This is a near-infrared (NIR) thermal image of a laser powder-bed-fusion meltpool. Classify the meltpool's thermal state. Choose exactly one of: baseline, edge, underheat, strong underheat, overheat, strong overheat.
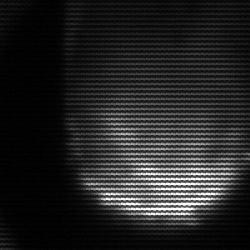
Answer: edge